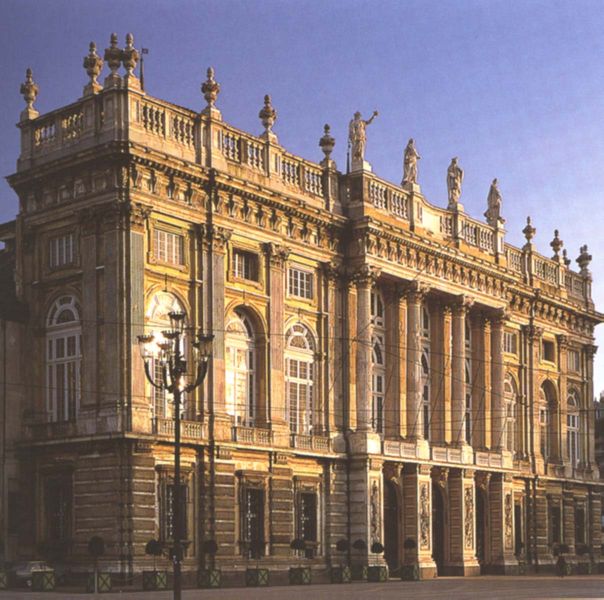
Titel: Fassade mit Säulen-Pilaster-Gliederung und Figurenballustrade
Künstler: Filippo Juvarra
Standort: Turin, Palazzo Madama (EU - I - Piemont)
Schlagwörter: blau, himmel, fenster, lampe, laterne, licht, strasse, säule, säulen, haus, schloss, brüstung, busch, büsche, front, statue, balkon, fassade, giebel, figuren, rundbogen, geländer, pfosten, foto, veranda, palast, balustrade, vorderseite, fries, portal, tore, skulpturen, statuen, kandelaber, flachdach, strassenlaterne, stele